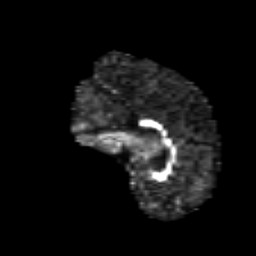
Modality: FA
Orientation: sagittal
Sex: female
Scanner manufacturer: siemens
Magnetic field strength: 3 T
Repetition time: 5 s
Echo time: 0.071 s